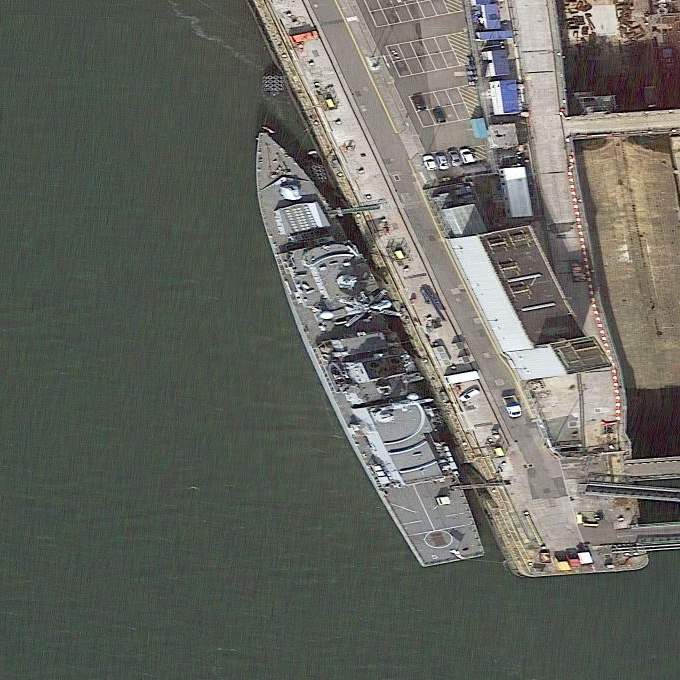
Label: destroyer